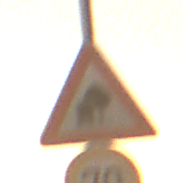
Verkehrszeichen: UnzureichendesLichtraumprofil
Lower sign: Geschwindigkeit70
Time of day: Night
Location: Outdoor (Nature)
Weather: Clear
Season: NotSpecified
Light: Natural